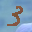
Label: 3